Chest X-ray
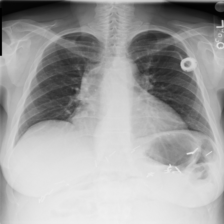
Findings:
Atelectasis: negative
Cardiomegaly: negative
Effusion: negative
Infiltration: negative
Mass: negative
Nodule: negative
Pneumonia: negative
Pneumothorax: negative
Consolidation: negative
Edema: negative
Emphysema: negative
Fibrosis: negative
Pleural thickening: negative
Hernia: negative